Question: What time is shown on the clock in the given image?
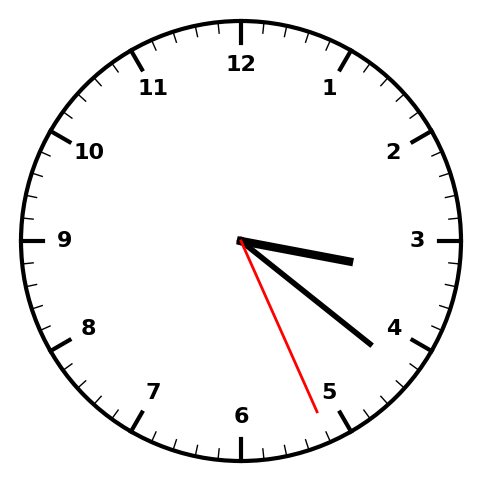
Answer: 03:21:26